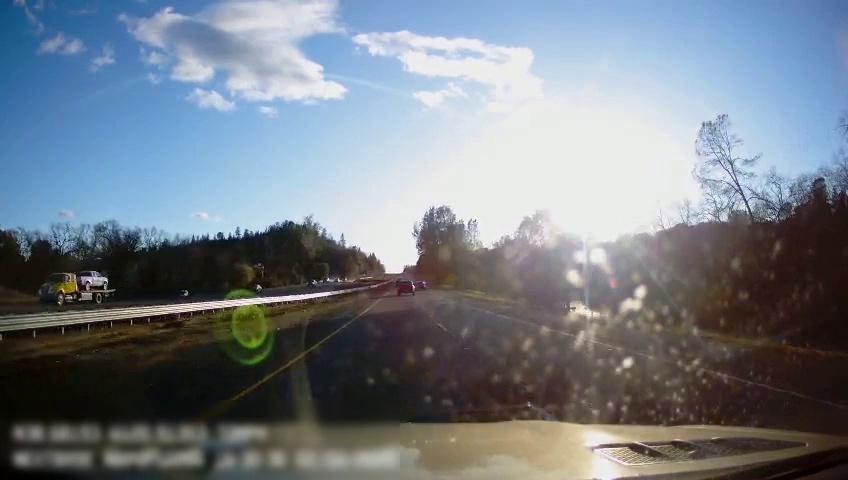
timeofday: Day
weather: Sunny
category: Drivable Space
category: Drivable Space
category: Vehicles | Car
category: Vehicles | Truck
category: Vehicles | Truck
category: Lanes | Current Lane
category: Lanes | Current Lane
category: Lanes | Alternate Lane